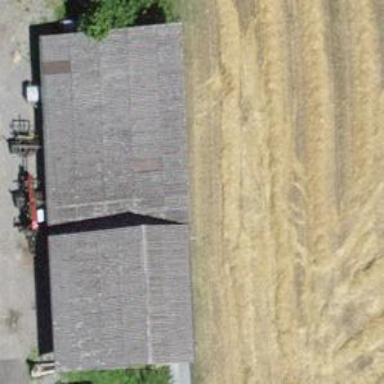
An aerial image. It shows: Rural barn.